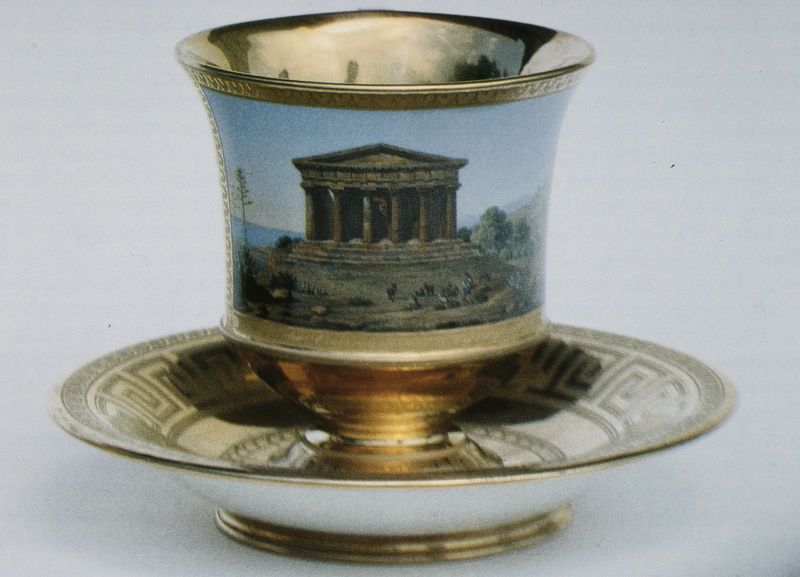
Titel: Tasse mit Ansicht aus Agrigent
Künstler: Friedrich von Gärtner
Institution: (Privatsammlung)
Schlagwörter: baum, berg, blau, blätter, dunkel, fuß, himmel, laub, meer, schatten, wasser, weiß, bäume, grün, landschaft, menschen, sand, bunt, hell, licht, schmuck, säule, säulen, anlage, tiere, wiese, malerei, muster, ornament, trinken, schale, silber, sockel, stehen, teller, bild, erde, horizont, spiegelung, weite, busch, büsche, gold, kelch, klassizismus, borte, rund, krug, hellblau, berge, giebel, herde, rand, staffage, treppe, treppen, kaffee, reflexe, glanz, dekor, ornamente, tasse, stufen, fein, bemalt, foto, fotografie, photographie, becher, ruine, gefäß, antike, motiv, porzellan, ringe, vergoldet, untertasse, gravur, architrav, pantheon, photo, fries, öffnung, farbfoto, antik, götter, griechisch, griechenland, agave, tempel, dorisch, pokal, arkadien, empire, kitsch, goldrand, untersetzer, nymphenburg, ornamentik, prozellan, kunsthandwerk, glasur, aufnahme, vergoldung, rillen, zerbrechlich, mäander, unterteller, klassisch, akropolis, parthenon, trinkgefäß, tympanon, ordnung, trinkkelch, blattgold, gebrauchskunst, sammeltasse, schokolade, patene, pozelan, landcshaft, 1920, untere, köbchen, goldglasur, 1940, grichischer tempel, antikisierendes motiv, oantheon